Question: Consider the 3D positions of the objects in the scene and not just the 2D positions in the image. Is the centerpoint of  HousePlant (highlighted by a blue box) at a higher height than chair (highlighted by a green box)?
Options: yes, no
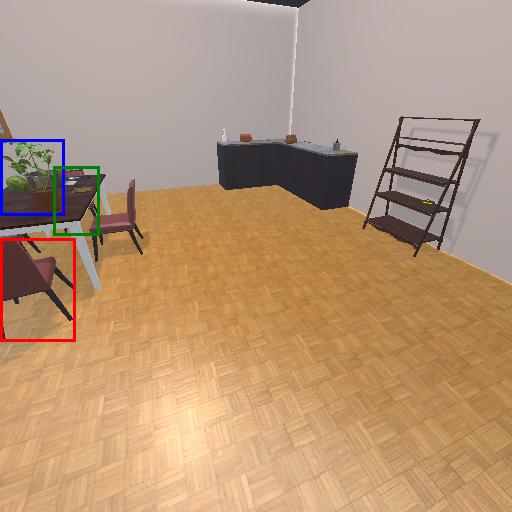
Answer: yes